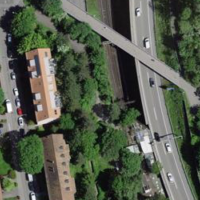
EUNIS habitat code: 57
Species observed at this site:
Lamium purpureum